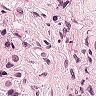
Metastatic tissue present: yes